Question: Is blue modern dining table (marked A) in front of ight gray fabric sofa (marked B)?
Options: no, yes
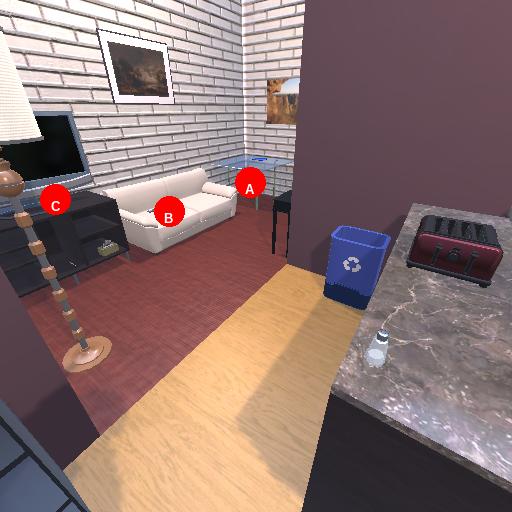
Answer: no